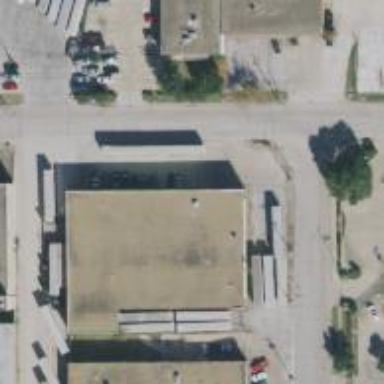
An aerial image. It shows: Warehouse building.